Interaction volume radius: 5 \u00c5
Interaction volume height: 10 \u00c5
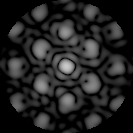
Disorder parameter: 0.3687